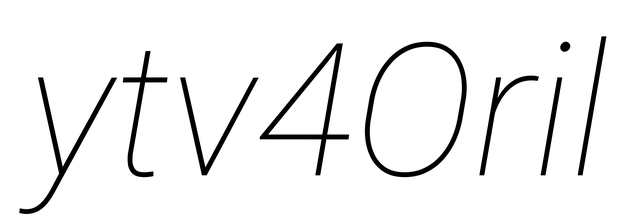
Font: Roboto-Italic_Thin_Italic